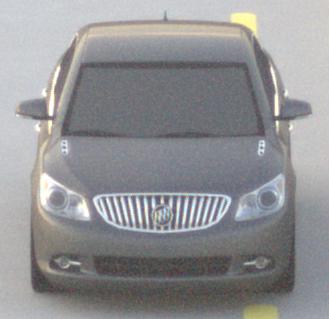
Make: Buick
Model: LaCrosse
Detailed model: Gen. 2
Model produced from: 2009
Model produced until: 2016
Doors: 4
Color: gray
Road condition: dry road
Daytime: sunrise or sunset
Contrast: low contrast